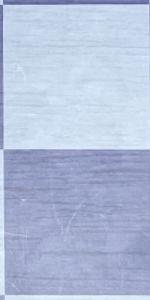
Label: Empty